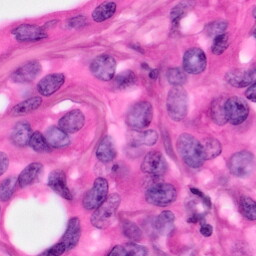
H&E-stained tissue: Pancreatic